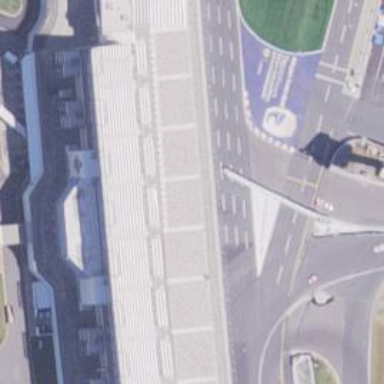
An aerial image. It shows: Asphalt raceway designed for motor sports.